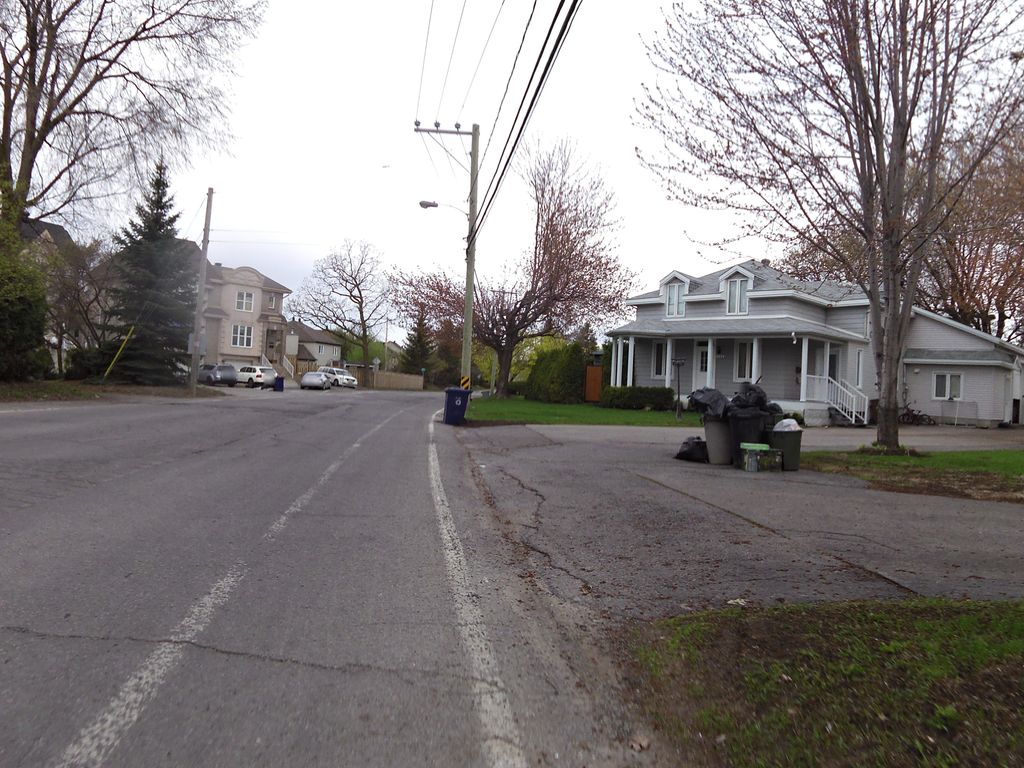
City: montreal